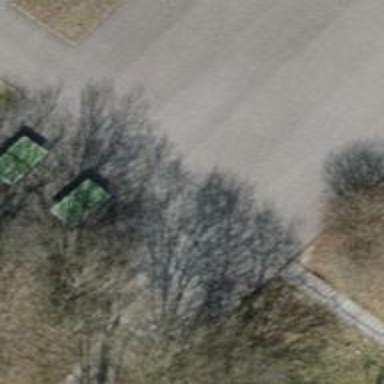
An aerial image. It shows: Road with steps.